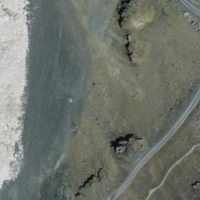
EUNIS habitat code: 31
Species observed at this site:
Saxifraga paniculata